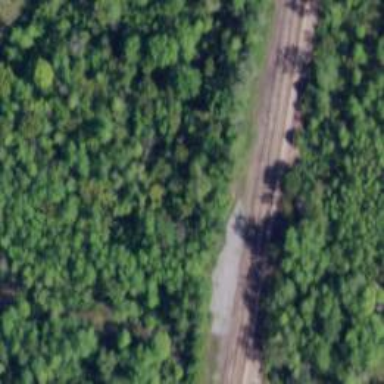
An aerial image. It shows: Disused railway.